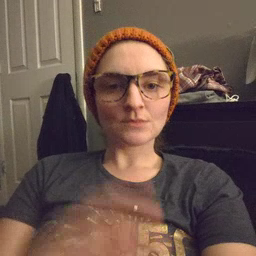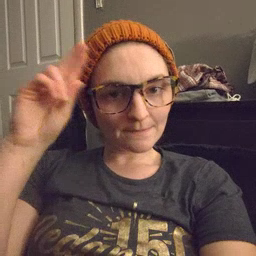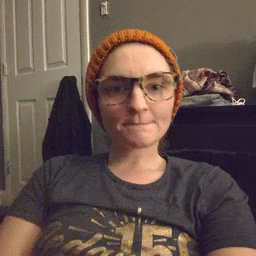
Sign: uncle